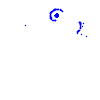
Particle: kaon